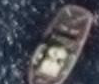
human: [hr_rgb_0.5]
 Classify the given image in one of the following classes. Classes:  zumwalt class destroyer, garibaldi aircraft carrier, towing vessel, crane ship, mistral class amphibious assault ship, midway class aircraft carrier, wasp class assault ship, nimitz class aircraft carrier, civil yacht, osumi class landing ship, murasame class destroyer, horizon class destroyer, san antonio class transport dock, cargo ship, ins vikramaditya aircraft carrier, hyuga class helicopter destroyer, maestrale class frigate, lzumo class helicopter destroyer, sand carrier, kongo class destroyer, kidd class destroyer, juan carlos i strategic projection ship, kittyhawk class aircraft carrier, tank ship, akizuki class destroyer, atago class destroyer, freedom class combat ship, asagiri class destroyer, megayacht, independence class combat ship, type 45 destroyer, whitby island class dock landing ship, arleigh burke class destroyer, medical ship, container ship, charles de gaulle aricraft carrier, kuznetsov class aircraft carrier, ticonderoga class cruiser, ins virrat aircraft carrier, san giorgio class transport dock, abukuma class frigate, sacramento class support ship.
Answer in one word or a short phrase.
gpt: Towing vessel